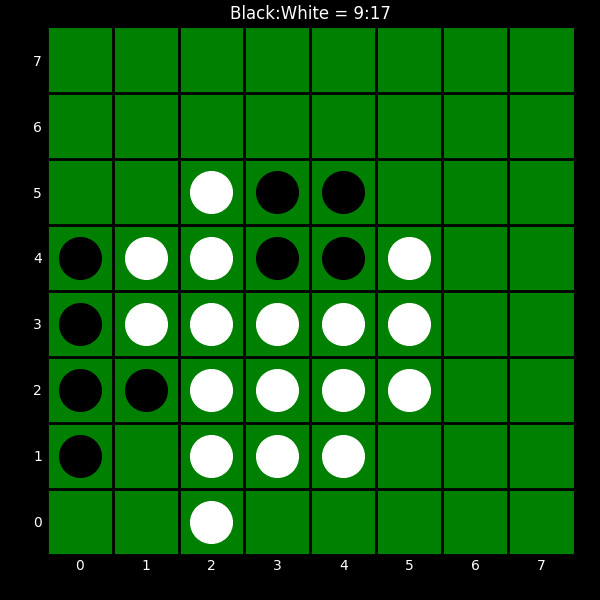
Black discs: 9
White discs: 17